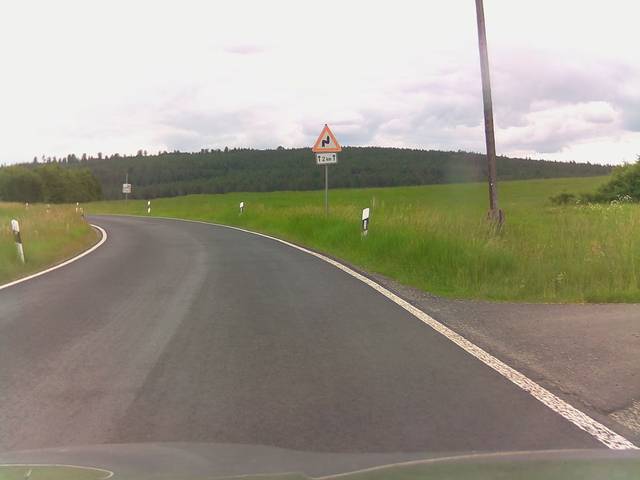
Region: Germany
Coordinates: 50.525, 10.287